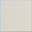
Piece: xx